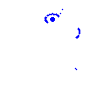
Particle: kaon